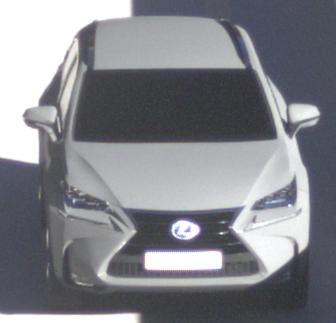
Make: Lexus
Model: NX 300h
Detailed model: NX (AZ1)
Model produced from: 2017/11
Model produced until: 2018/08
Doors: 5
Color: gray
Road condition: dry road
Daytime: sunrise or sunset
Contrast: high contrast